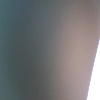
Label: sunburn